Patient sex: M
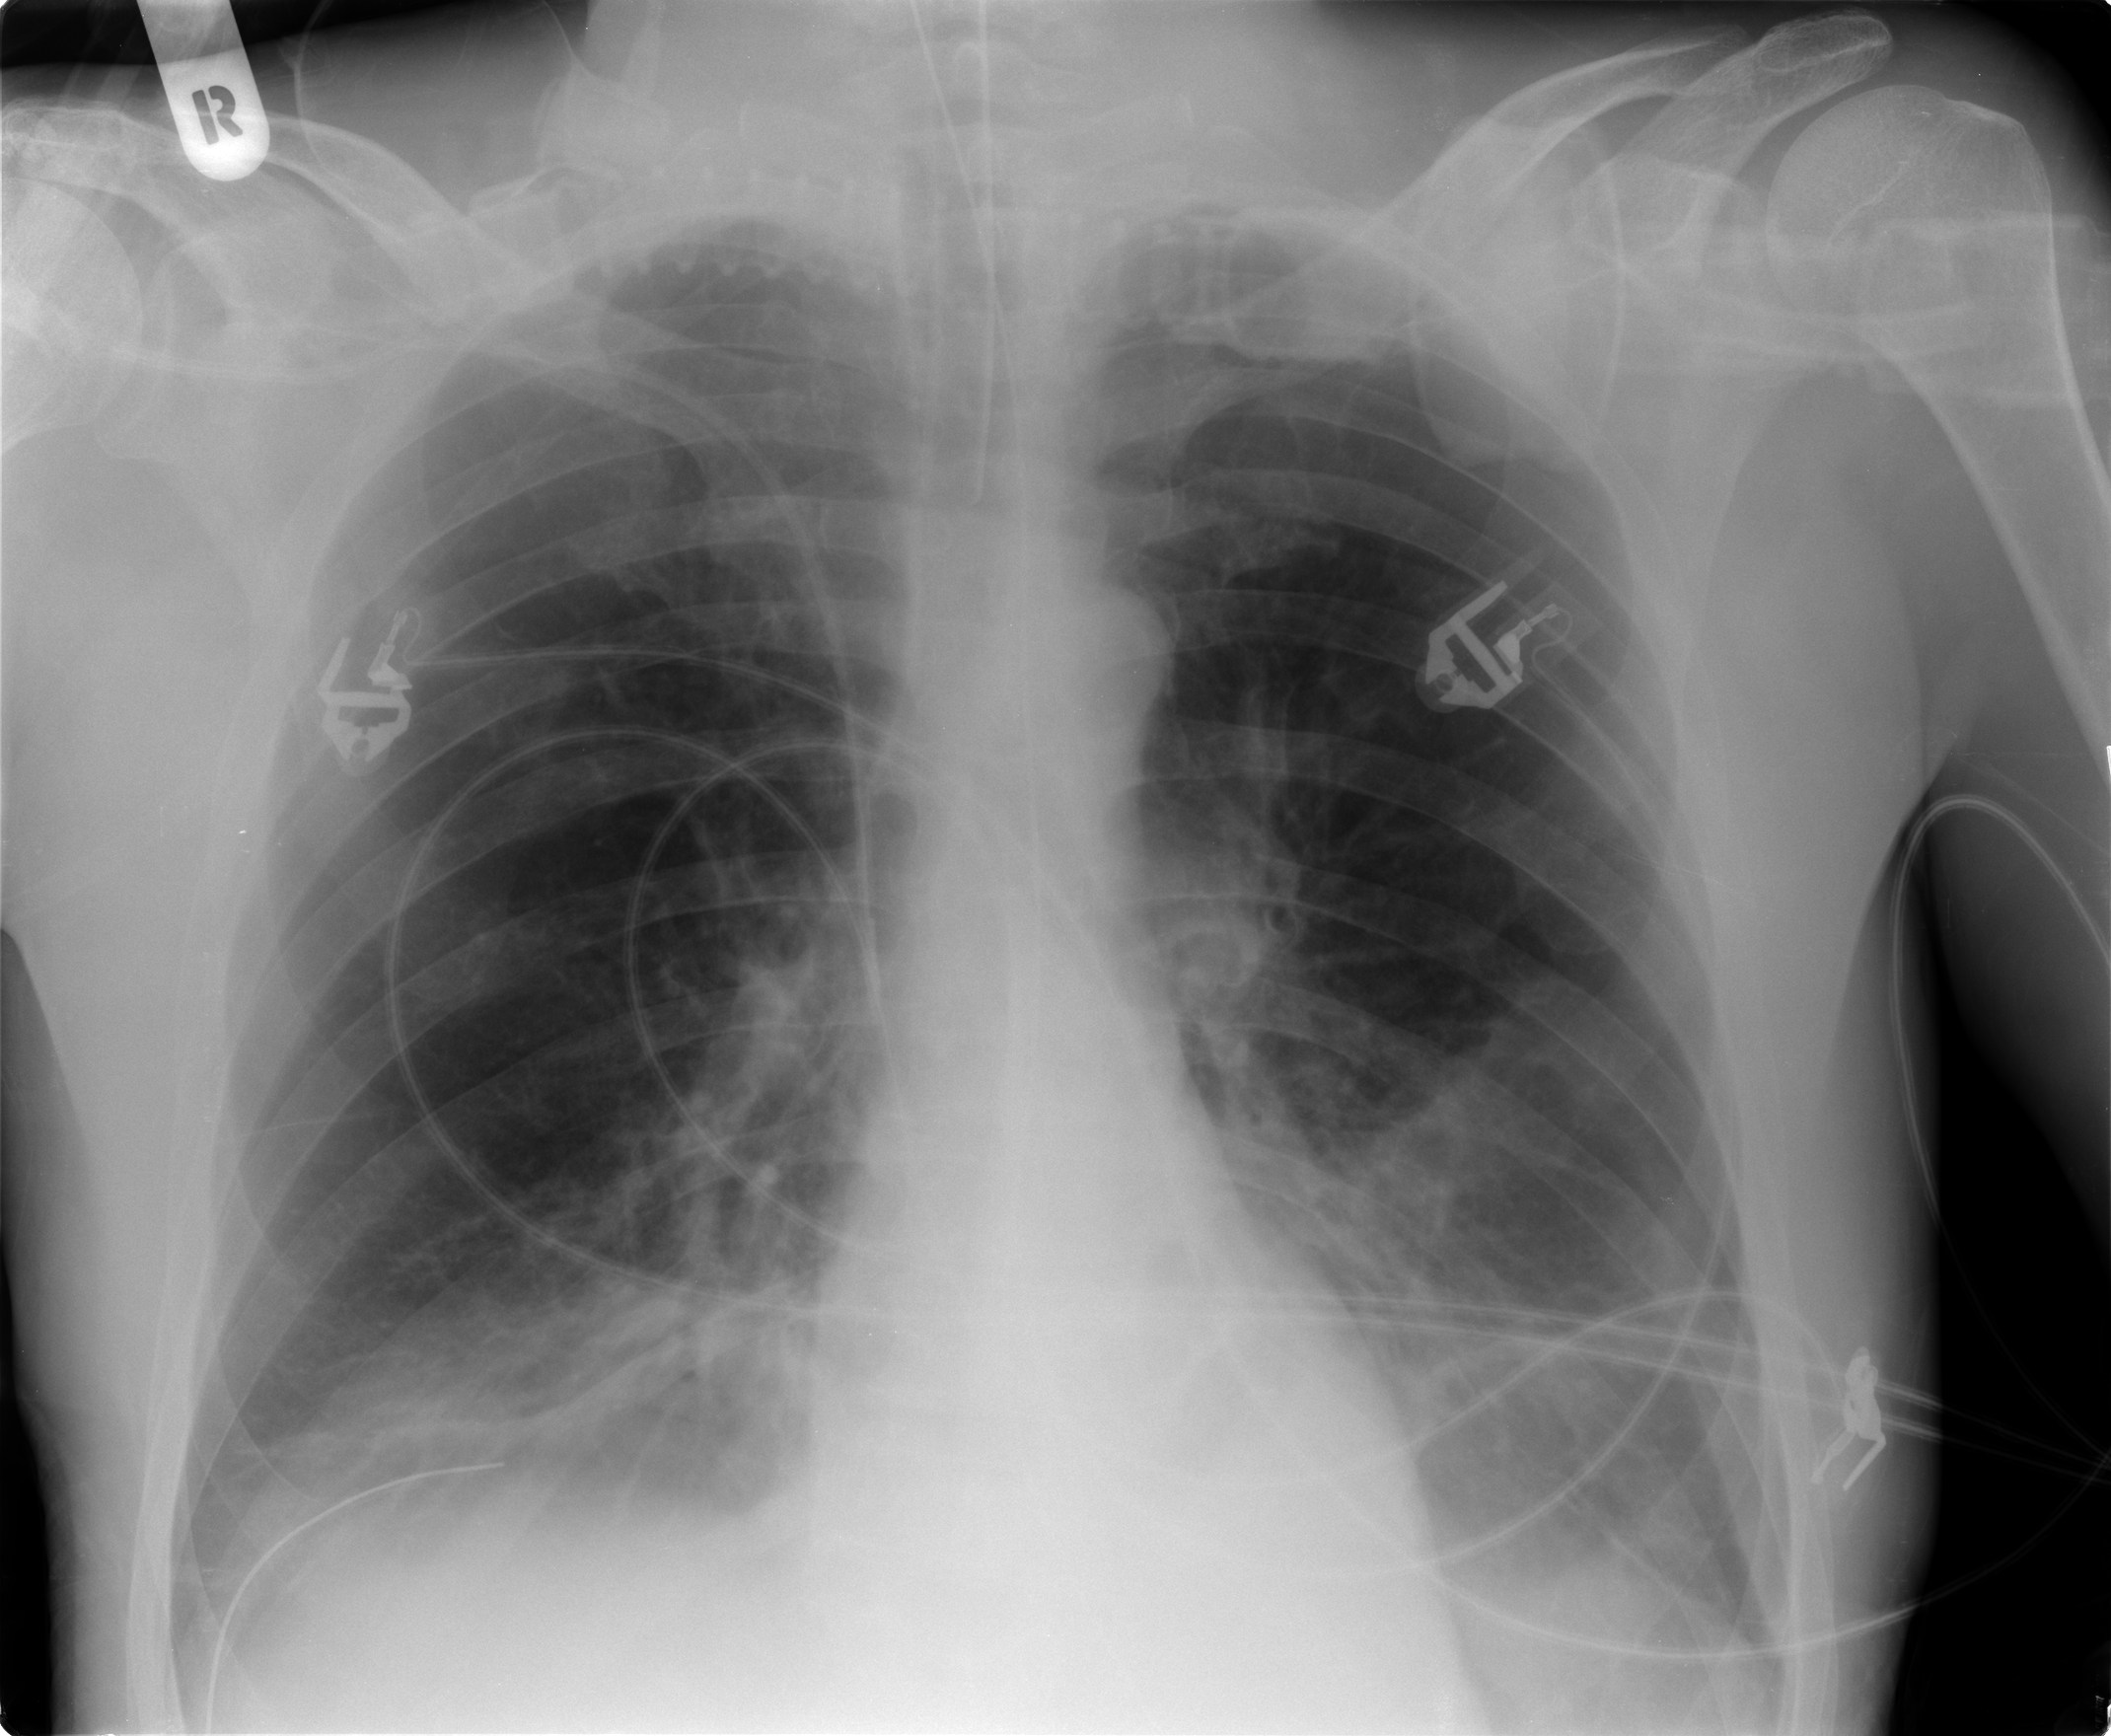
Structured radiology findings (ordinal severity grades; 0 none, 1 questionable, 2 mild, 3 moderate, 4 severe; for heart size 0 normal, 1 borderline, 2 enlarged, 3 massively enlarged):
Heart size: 0
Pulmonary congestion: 1
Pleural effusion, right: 1
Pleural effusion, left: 1
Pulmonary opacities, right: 0
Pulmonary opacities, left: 0
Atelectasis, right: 2
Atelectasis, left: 2